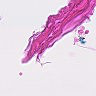
Metastatic tissue present: no